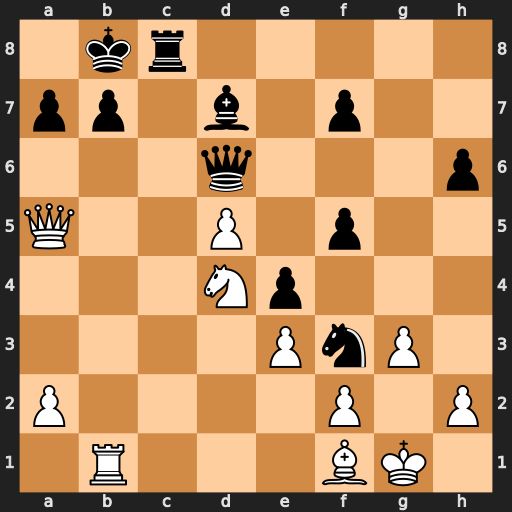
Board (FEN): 1kr5/pp1b1p2/3q3p/Q2P1p2/3Np3/4PnP1/P4P1P/1R3BK1
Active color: w
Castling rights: -
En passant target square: -
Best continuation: Nxf3 exf3 Ba6 b6 Bxc8